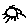
Label: sun